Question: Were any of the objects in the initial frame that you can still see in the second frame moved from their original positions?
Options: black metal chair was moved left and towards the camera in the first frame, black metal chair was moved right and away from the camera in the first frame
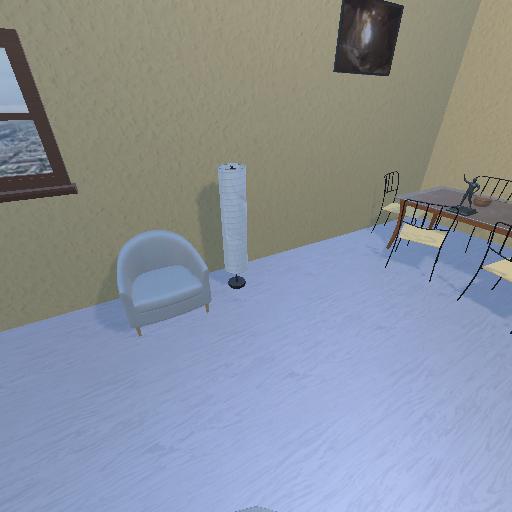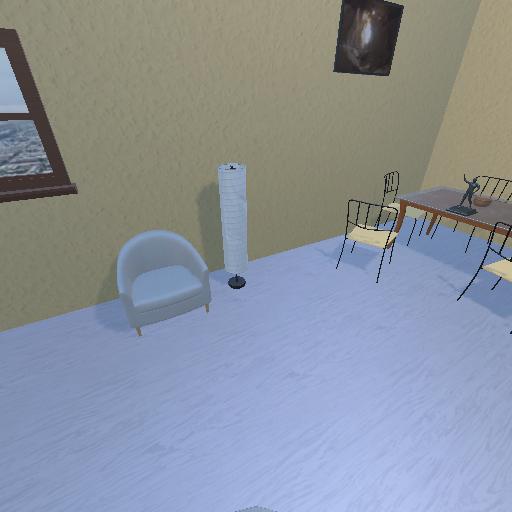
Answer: black metal chair was moved left and towards the camera in the first frame